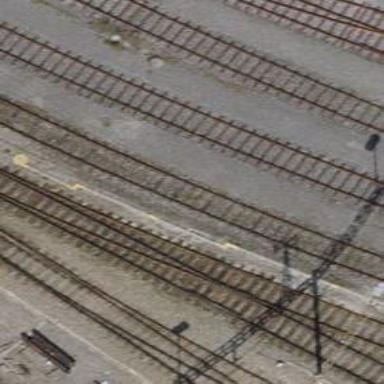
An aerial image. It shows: Single-track railway yard.